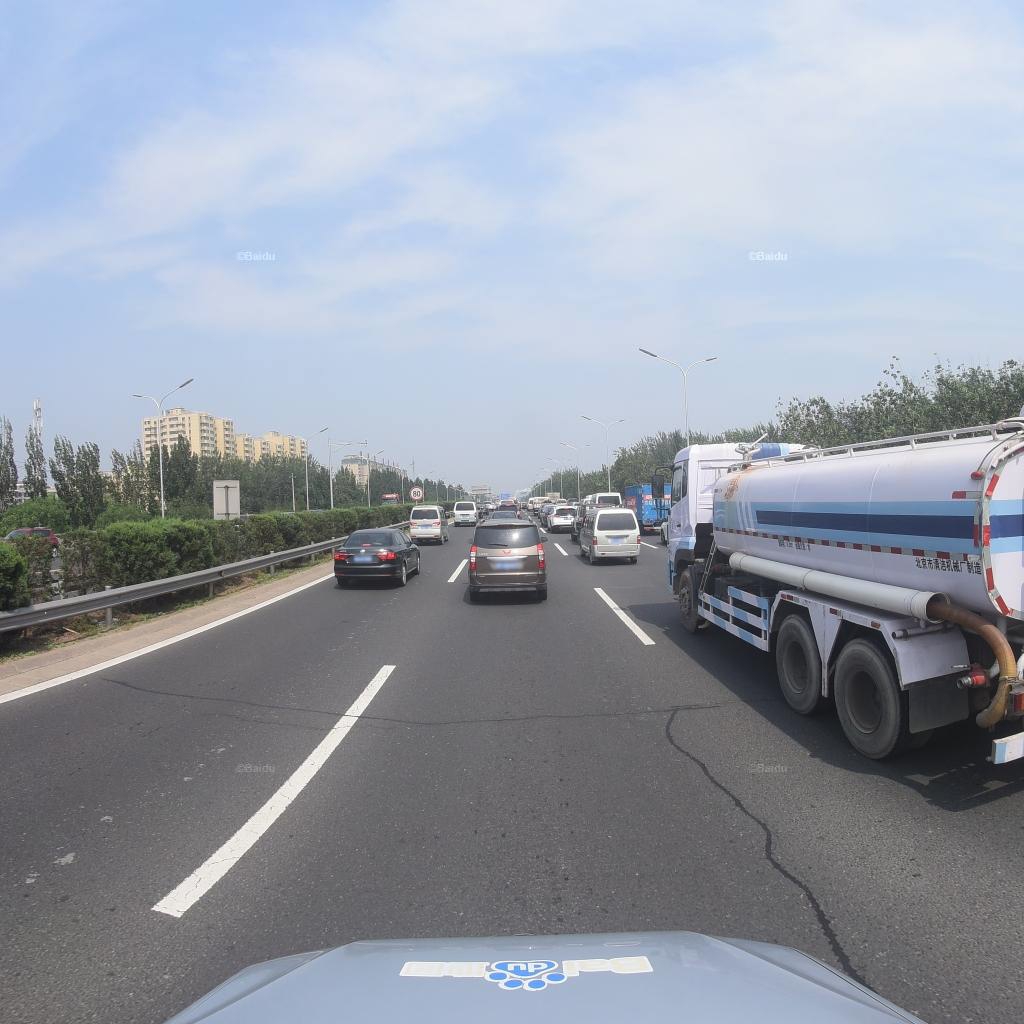
Region: Fengtai
Road damage annotations: transverse patch, longitudinal patch